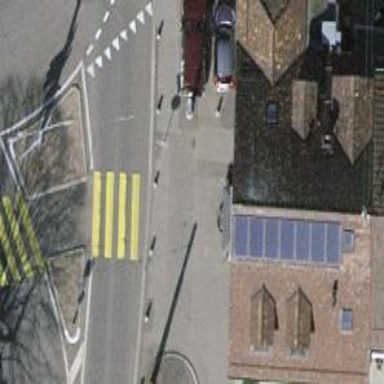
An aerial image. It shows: Concrete bollard.